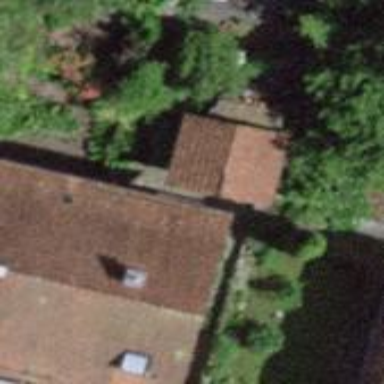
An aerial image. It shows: Semidetached house.